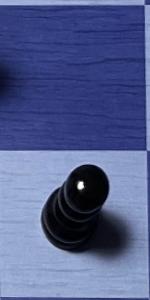
Label: Pawn_Black